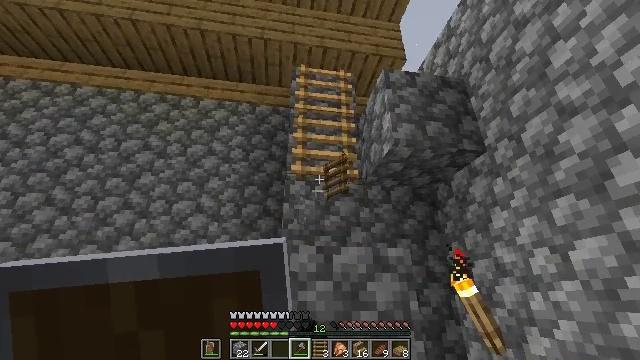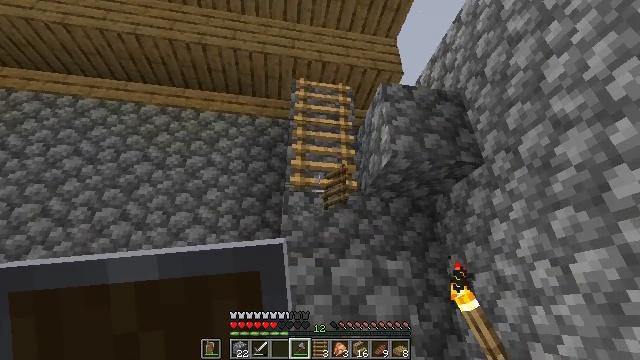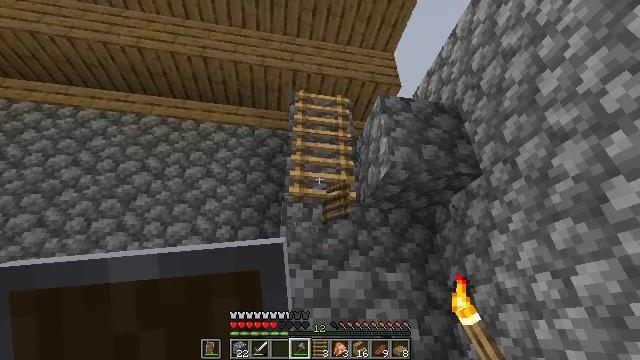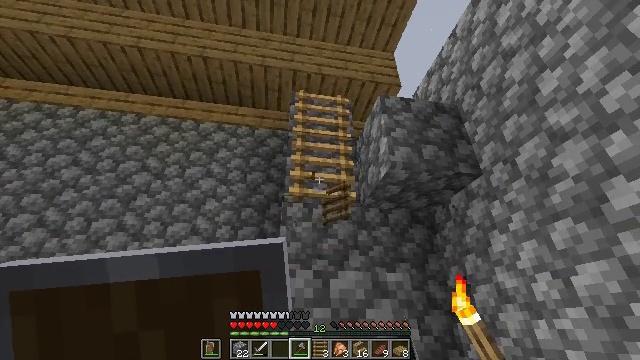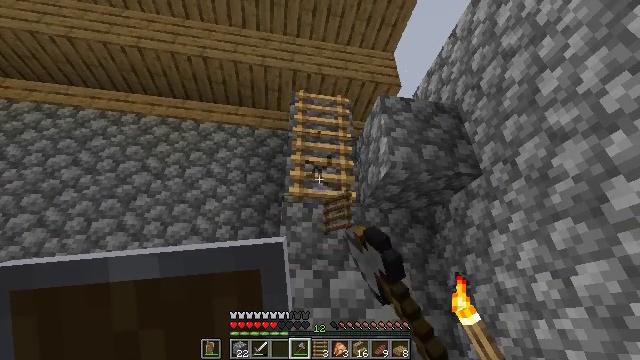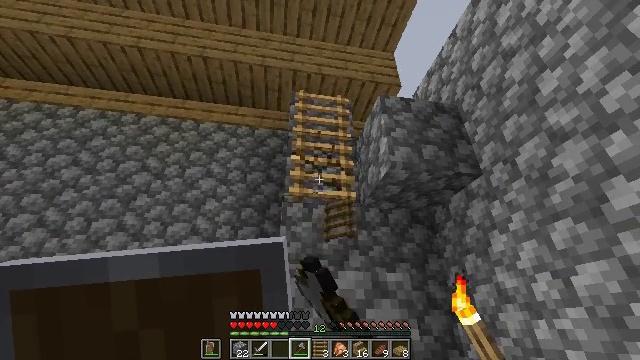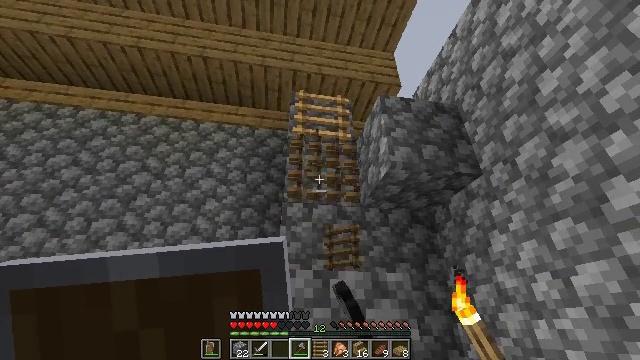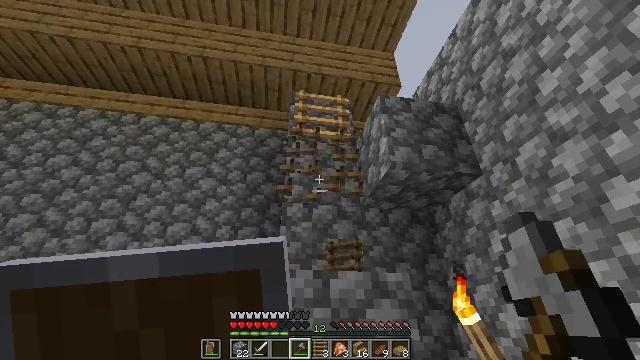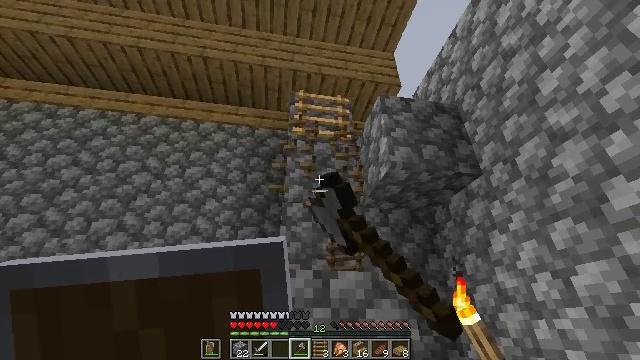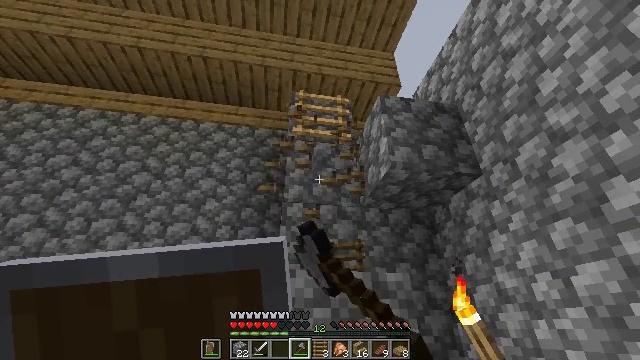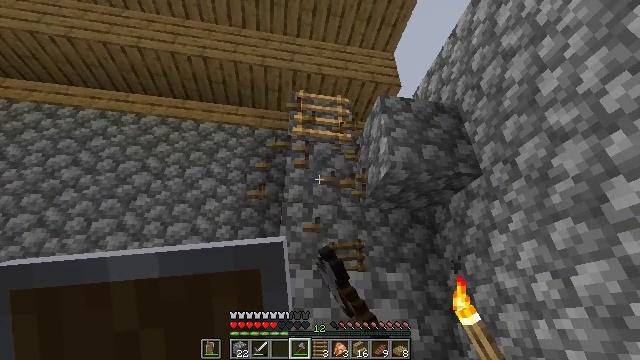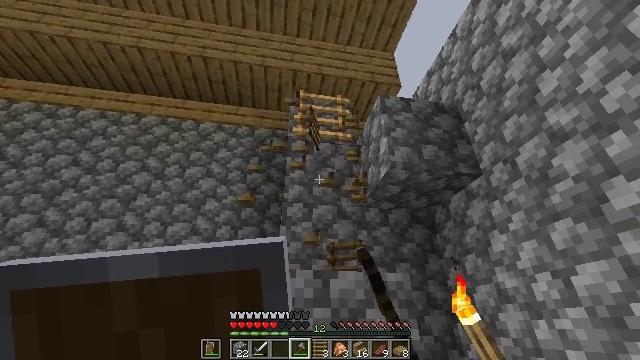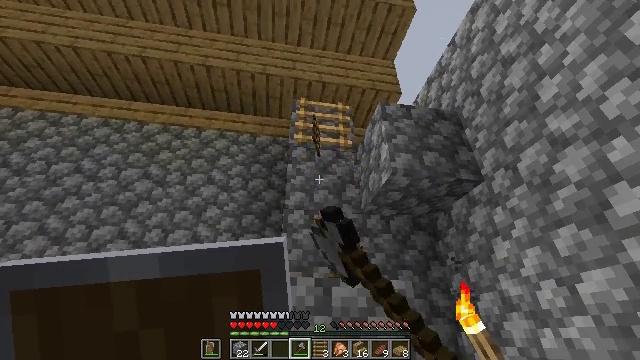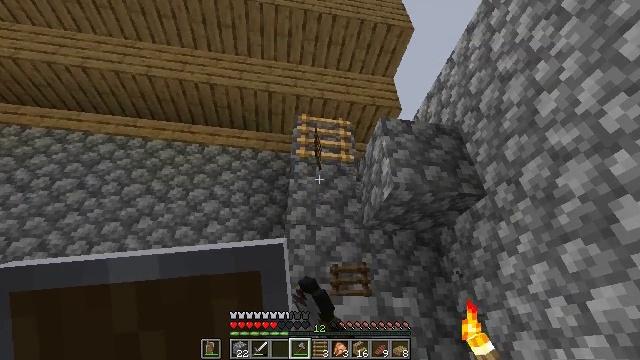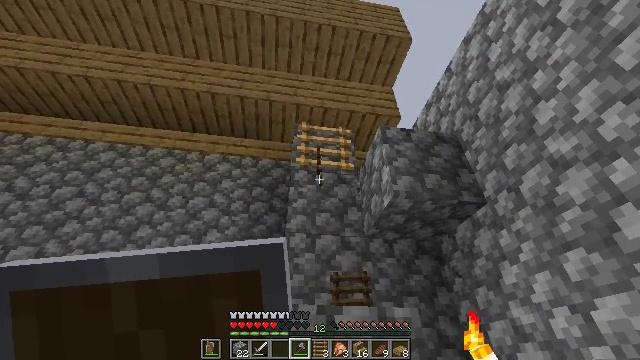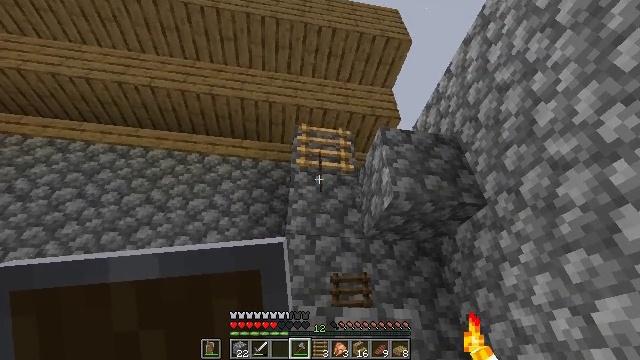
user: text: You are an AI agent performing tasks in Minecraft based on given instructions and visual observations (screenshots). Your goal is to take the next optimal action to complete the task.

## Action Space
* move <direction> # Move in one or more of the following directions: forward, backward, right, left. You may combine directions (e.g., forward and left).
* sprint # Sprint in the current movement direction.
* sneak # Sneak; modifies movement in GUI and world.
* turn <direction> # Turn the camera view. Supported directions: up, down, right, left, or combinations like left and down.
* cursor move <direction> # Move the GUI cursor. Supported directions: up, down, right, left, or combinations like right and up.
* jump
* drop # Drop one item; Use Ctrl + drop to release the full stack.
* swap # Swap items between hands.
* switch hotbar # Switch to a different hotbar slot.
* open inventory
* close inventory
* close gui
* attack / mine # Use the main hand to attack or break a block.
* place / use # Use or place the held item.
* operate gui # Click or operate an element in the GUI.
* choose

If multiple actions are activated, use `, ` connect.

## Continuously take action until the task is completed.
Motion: motion action
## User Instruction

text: Disassemble the ladder.
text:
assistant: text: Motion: turn up
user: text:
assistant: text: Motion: turn up
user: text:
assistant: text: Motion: attack / mine
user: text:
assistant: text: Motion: attack / mine
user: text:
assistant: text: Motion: attack / mine
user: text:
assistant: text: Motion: attack / mine
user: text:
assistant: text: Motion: attack / mine
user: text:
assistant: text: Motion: attack / mine
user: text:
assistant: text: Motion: attack / mine
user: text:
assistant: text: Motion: attack / mine
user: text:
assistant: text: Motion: attack / mine
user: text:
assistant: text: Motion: turn up
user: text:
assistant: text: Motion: turn up
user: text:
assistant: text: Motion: turn up
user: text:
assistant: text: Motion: no_op
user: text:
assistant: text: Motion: no_op
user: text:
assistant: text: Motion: no_op
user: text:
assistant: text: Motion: no_op
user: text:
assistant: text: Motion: no_op
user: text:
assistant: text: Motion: attack / mine
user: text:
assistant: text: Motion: attack / mine
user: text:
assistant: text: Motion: attack / mine
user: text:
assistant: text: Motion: attack / mine
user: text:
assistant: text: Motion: attack / mine
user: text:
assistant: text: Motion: no_op
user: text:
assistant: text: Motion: turn up
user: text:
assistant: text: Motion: turn up
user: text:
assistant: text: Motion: turn up
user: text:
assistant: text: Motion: no_op
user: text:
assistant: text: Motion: attack / mine